Question: I use this segmented control as a mechanism for the user to select an option rather than control any subviews.
IMHO this looks better and is more usable that a select picker which would be very heavy on the screen for a small selection like the one i need.
Anything wrong / inefficient / immoral / illegitimate about this approach ? Would apple care about this?

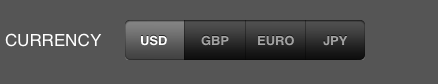
Answer: There's stories about apple approving a certain approach in one case and rejecting it in another.
I don't think you're doing something nasty here, however. There are apps out there where the iOS UI scheme has been abused beyond belief and they still made it into the store. Actually I've used a segmented control in a very similar way (for similar reasons) and the app has been approved, so...